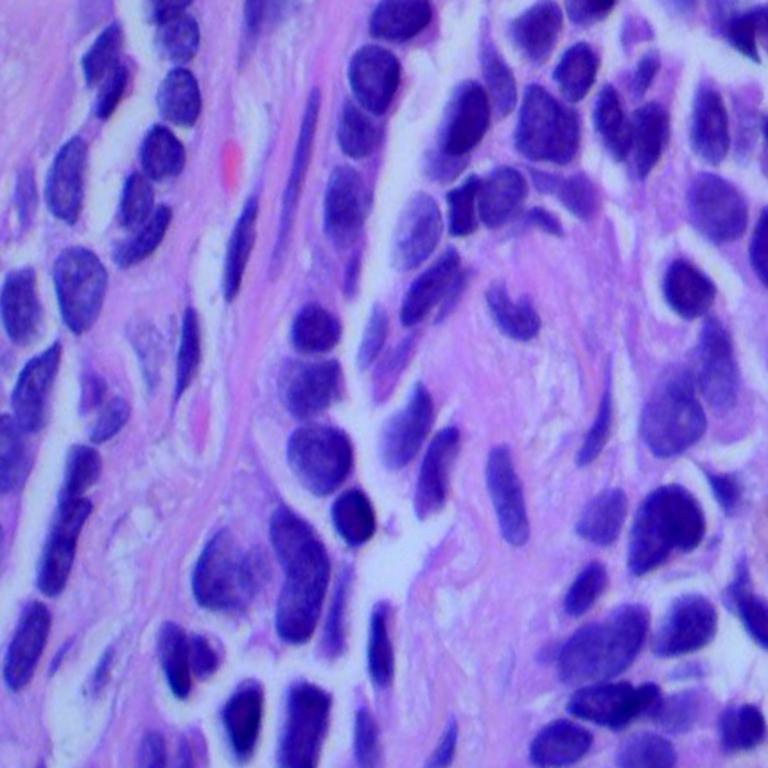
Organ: lung
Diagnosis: adenocarcinomas